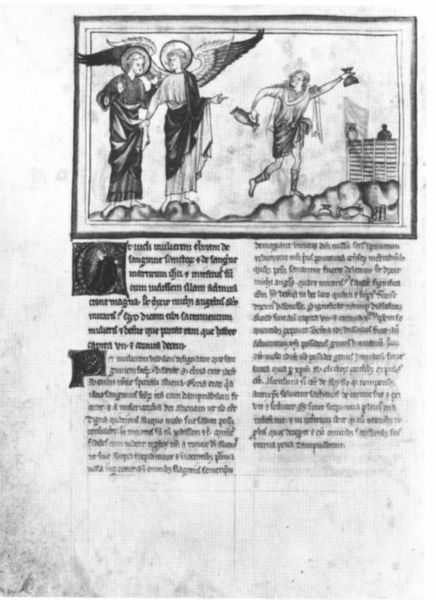
Titel: Dyson Perris Apokalypse
Institution: Malibu, J. Paul Getty Museum
Schlagwörter: felsen, flügel, himmel, mann, umhang, wasser, weiß, wolken, menschen, stadt, frau, geste, glas, kleider, schwarz, zeichnung, weg, wolke, zaun, rock, rahmen, stehen, steine, busch, gewand, kelch, mantel, boot, engel, kanne, krug, schiff, schrift, segel, wellen, papier, zwei, röcke, fahne, laufen, mauer, spalten, ornamente, verzierung, gefäß, buch, fus, seite, illustration, schwarzweiß, text, initiale, mäntel, buchseite, heiligenschein, krüge, nimbus, christus, antik, romanik, heiliger, umhänge, heilige, gefäße, erzengel, handschrift, führen, verkündigung, asser, latein, wörter, buchillustration, gabriel, majuskel, köfpe, illustation, p, illuminierte handschrift, auf dem w